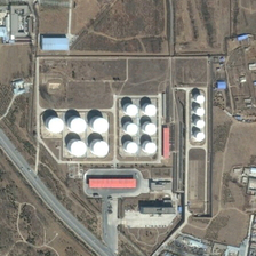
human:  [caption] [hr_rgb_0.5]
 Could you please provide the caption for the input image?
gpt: There are several roads on the bare land.

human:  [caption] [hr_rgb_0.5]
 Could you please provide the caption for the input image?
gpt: There are some white storage tanks on the bare ground.

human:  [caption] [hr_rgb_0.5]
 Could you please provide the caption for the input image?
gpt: There are several roads on the bare ground.

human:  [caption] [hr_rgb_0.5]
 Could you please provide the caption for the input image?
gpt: There are white tanks on the bare ground.

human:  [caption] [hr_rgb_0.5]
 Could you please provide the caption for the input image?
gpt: There are some white reservoirs on bare land.